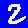
Digit: 2